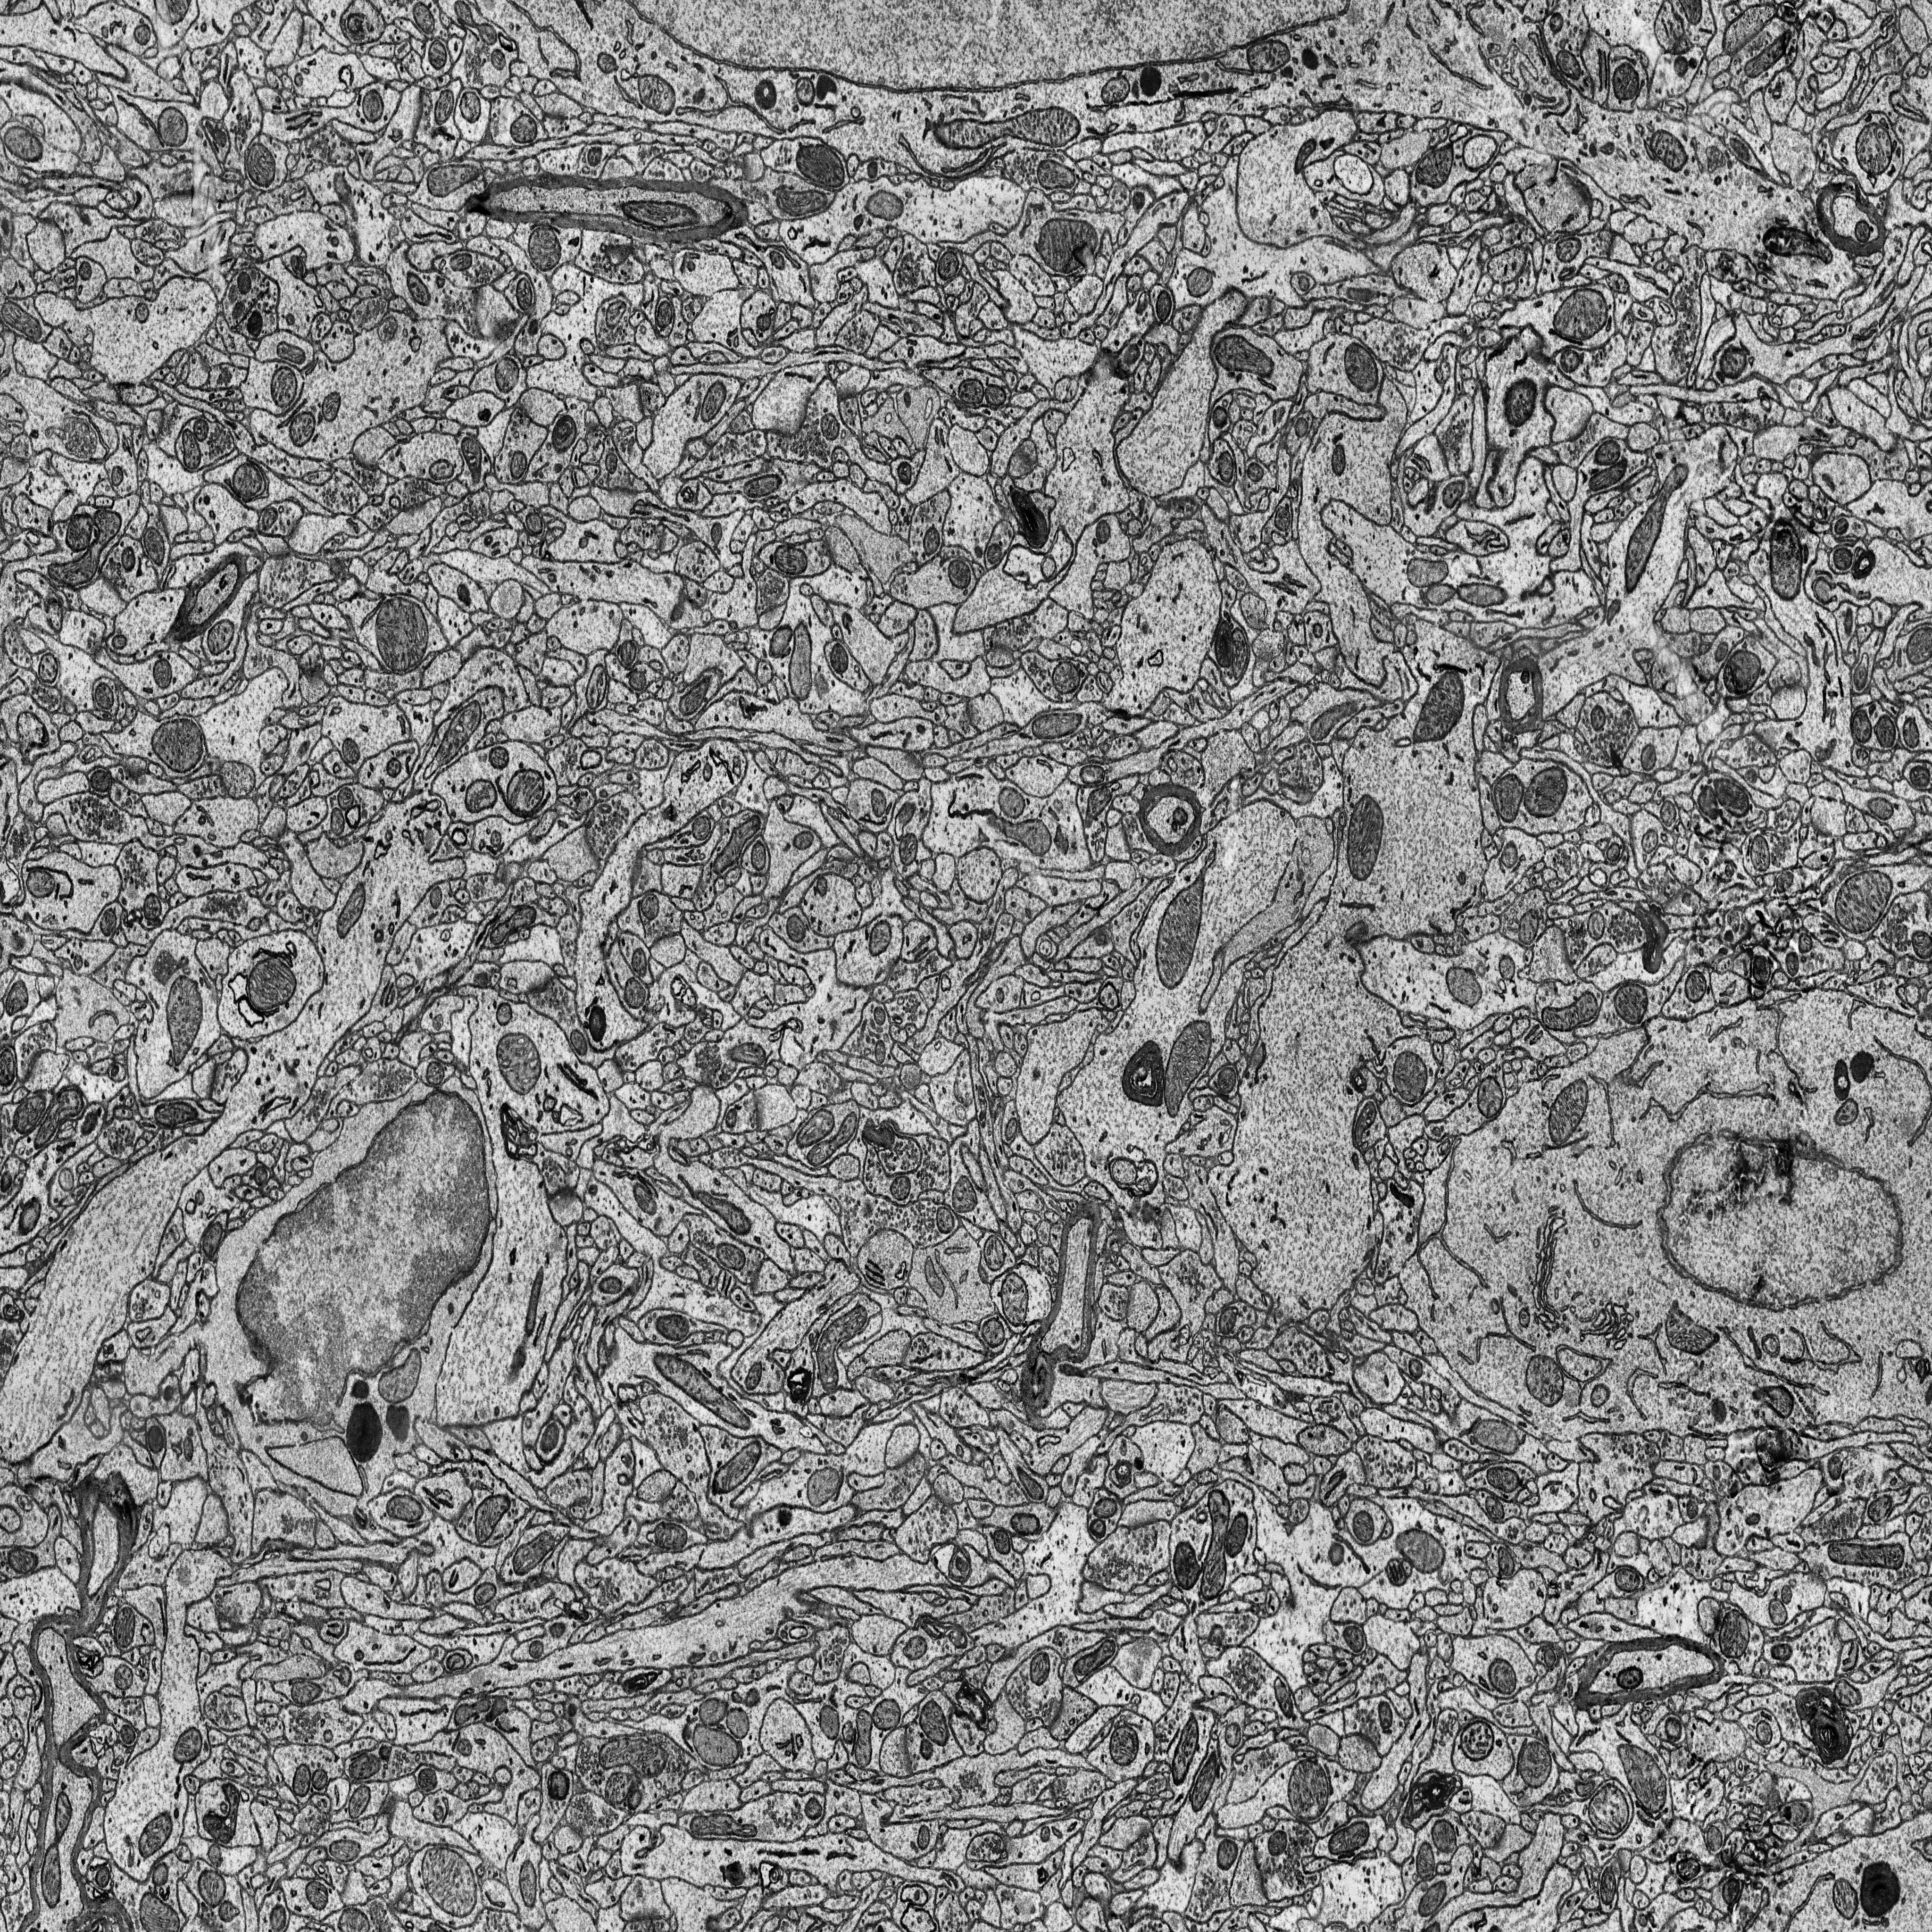
Electron microscopy slice of rat cortex tissue
Slice depth (z): 123
Mitochondria instances in slice: 410